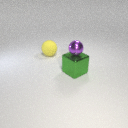
small purple metal sphere above large green metal cube